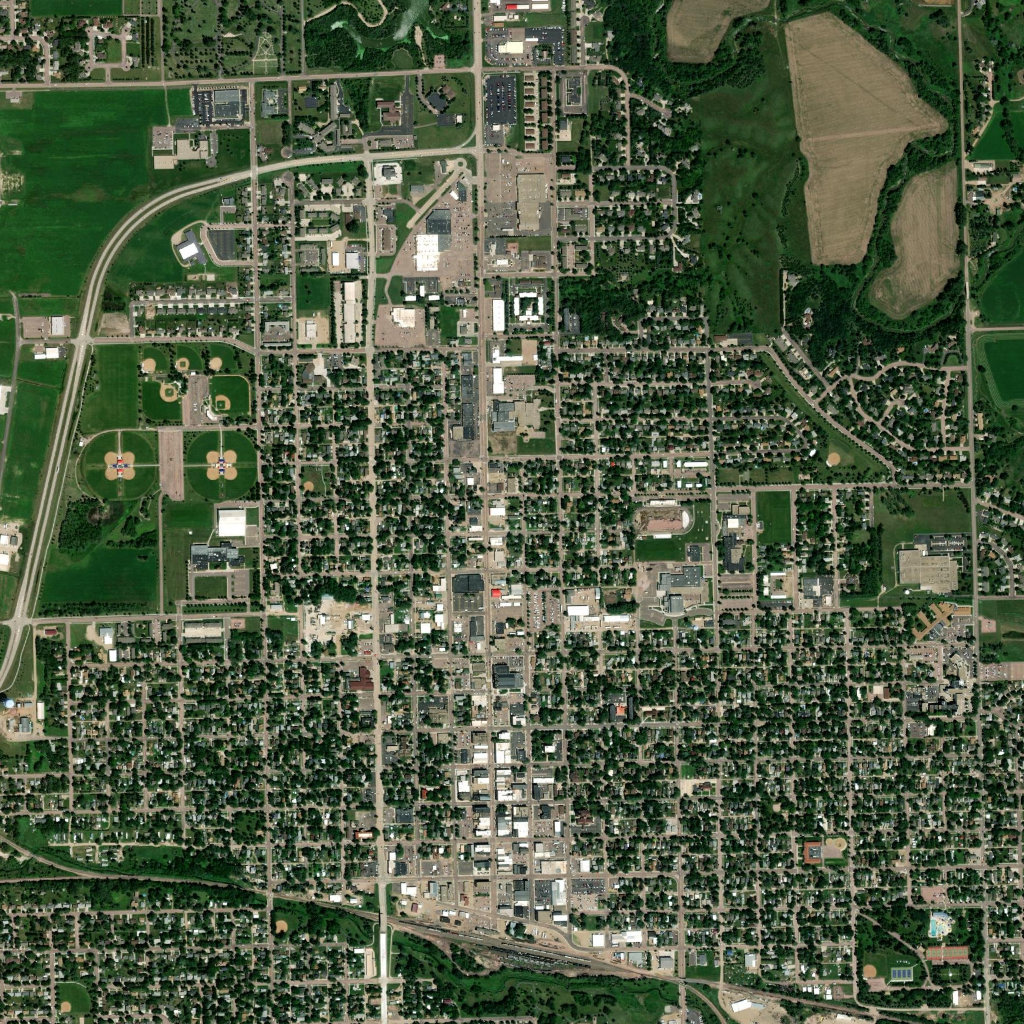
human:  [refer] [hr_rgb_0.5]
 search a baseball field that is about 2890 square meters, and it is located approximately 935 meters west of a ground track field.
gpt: <box>[[29, 46, 31, 48, 0]]</box>